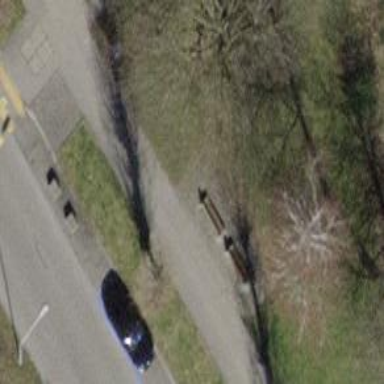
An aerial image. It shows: Brown bench in the vicinity.